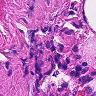
Metastatic tissue present: no